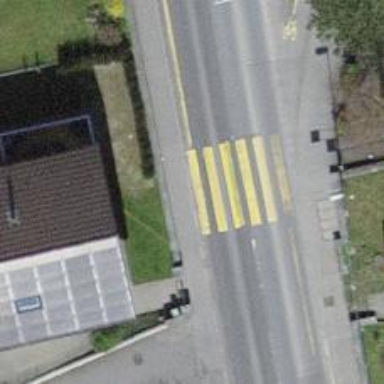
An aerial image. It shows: Kerb barrier.